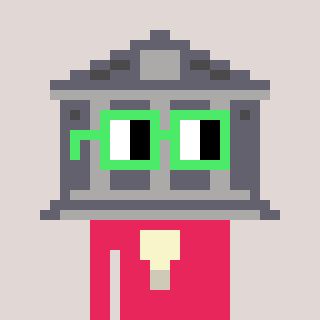
a pixel art character with square light green glasses, a bank-shaped head and a redpinkish-colored body on a warm background